Question: As you can see in the screenshort, captures the right value , but that property doesn't seem to be available. returns that value but escaped, that's not what I need. Is this the normal behavior with .NET? It's usually the case that shows the same value as the object string, but this time it's escaped.
Also, as you can see in the Immediate Window, and even shows the value escaped.
Worse yet, is wrapped in quotes, which is not what the regex is supposed to match.
I already tried casting to and calling again to see if the real match is hidden in deeper groups but it isn't.
Any ideas?

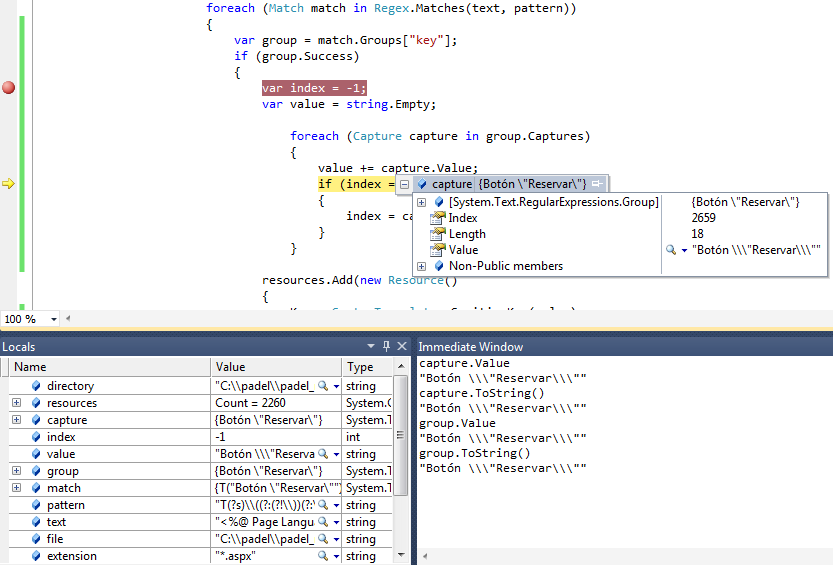
Answer: The string is correct - it's just its representation in the immediate / watch / locals window which is escaped. I don't know why the people from Visual Studio decided to do that, but one possible explanation is that you can copy that string as is and paste in your code:
'''
var match = "Boton \"Reservar\"";
'''
And it will have the actual value of the capture. If you click on the magnifying glass next to the value of the "Value" property you'll see the string without the escaping.